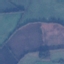
Land use / land cover: Pasture